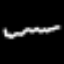
Label: squiggle